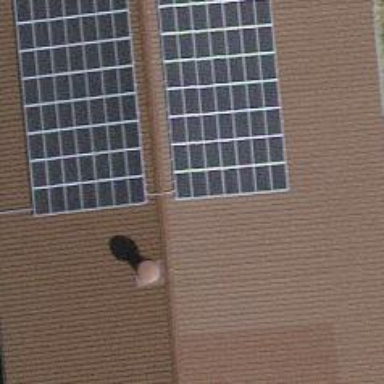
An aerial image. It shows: Solar power generator utilizing photovoltaic technology with solar photovoltaic panels.